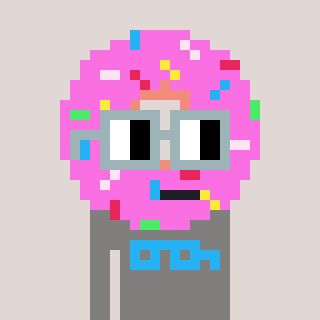
a pixel art character with square dark gray glasses, a doughnut-shaped head and a bluegrey-colored body on a warm background